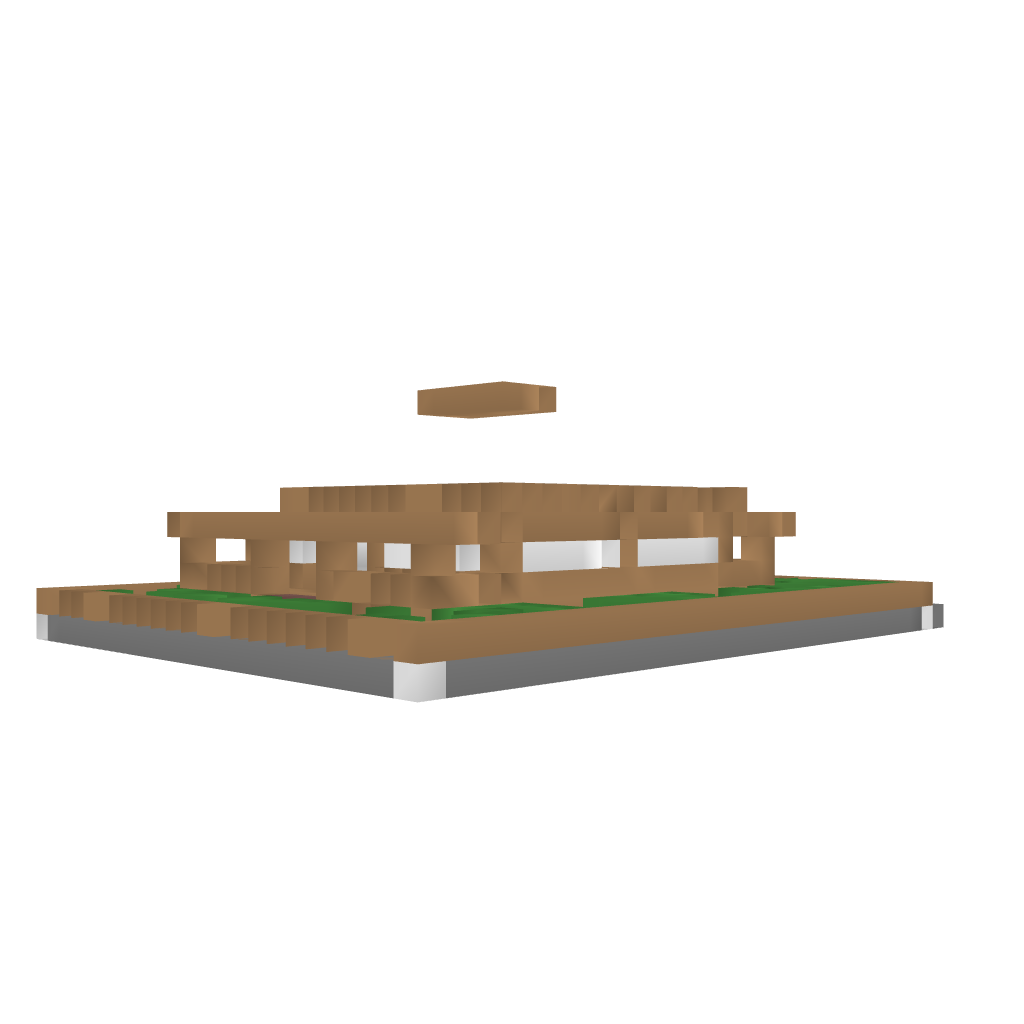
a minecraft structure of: Cottage bad low quality